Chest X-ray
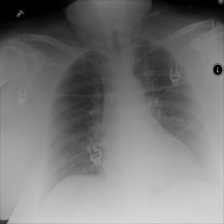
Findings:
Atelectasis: negative
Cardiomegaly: negative
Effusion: negative
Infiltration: negative
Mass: negative
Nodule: negative
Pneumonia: negative
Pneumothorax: negative
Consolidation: negative
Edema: negative
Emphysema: negative
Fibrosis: negative
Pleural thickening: negative
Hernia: negative